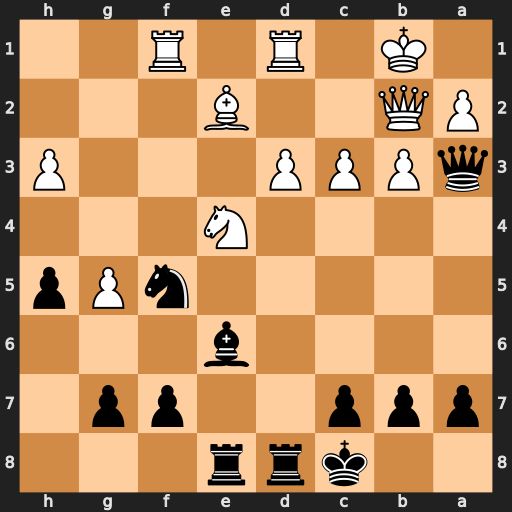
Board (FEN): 2krr3/ppp2pp1/4b3/5nPp/4N3/qPPP3P/PQ2B3/1K1R1R2
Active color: b
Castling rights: -
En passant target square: -
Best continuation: Qxb2+ Kxb2 Ne3 Rf3 Nxd1+